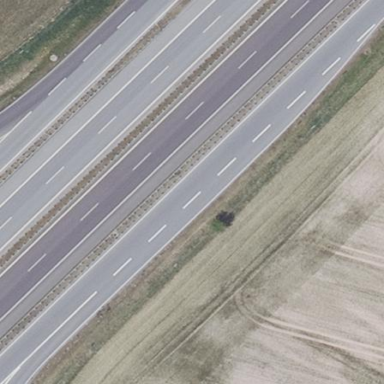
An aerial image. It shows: Asphalt road at Y-junction. It is part of motorway link.